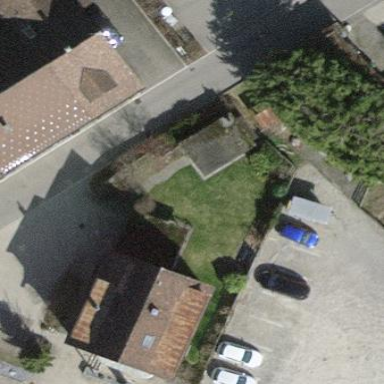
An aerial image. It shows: Detached building.